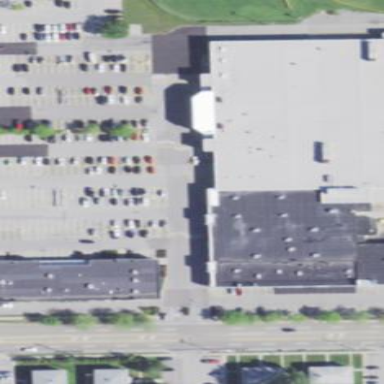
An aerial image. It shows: Supermarket building.